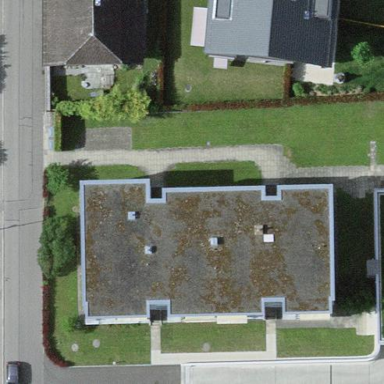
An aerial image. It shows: Residential building with flat roof.